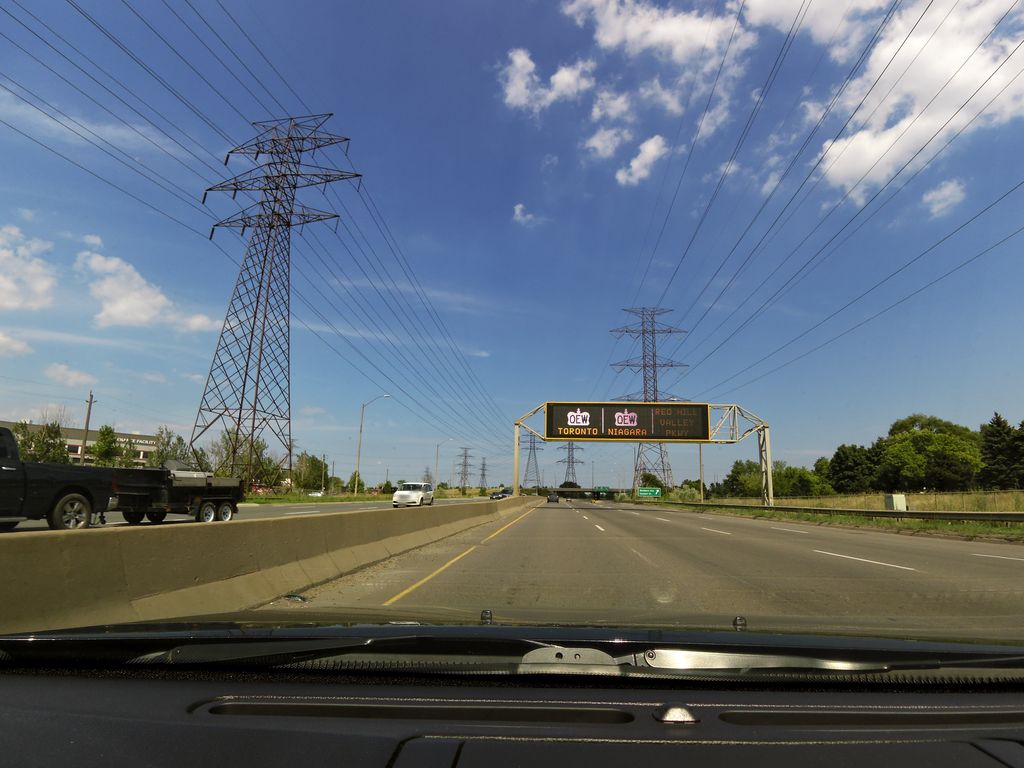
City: hamilton